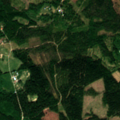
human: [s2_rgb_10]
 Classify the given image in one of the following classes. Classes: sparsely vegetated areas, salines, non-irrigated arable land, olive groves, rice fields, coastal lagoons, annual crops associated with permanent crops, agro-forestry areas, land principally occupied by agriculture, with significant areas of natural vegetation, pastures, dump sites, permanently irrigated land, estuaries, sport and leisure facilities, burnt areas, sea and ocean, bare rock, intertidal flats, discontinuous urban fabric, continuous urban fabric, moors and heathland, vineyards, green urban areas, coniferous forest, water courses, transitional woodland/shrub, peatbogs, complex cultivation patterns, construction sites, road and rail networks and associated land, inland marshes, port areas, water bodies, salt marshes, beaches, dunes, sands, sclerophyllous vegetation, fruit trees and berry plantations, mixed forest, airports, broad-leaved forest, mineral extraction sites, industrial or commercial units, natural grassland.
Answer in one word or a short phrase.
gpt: coniferous forest, mixed forest, transitional woodland/shrub